Interaction volume radius: 5 \u00c5
Interaction volume height: 10 \u00c5
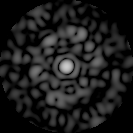
Disorder parameter: 0.7865